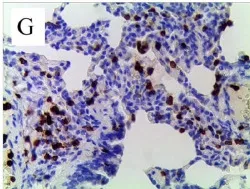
Immunohistochemical analyses for p110delta, CD3, and CD20. Relative to control.
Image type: pathology (immunostaining)